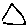
Label: triangle